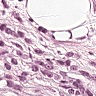
Metastatic tissue present: yes